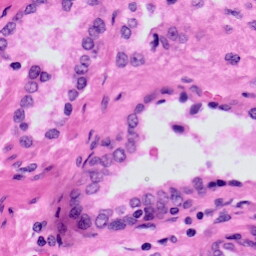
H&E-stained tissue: Prostate